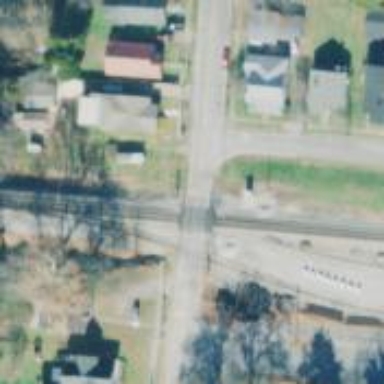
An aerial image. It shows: Level crossing on the railway with lights.